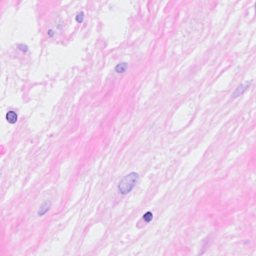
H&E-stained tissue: Breast